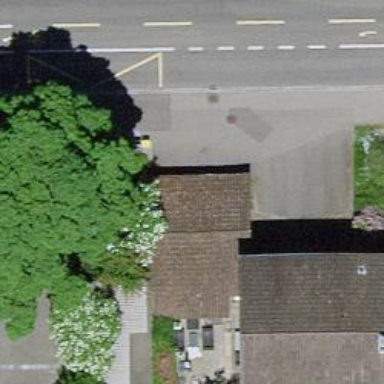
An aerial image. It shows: Post box is visible.